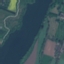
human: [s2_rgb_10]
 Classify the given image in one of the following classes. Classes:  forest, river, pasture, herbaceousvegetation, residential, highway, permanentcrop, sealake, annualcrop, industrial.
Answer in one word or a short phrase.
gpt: River